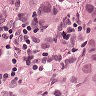
Metastatic tissue present: yes